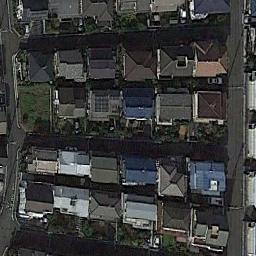
Label: residential